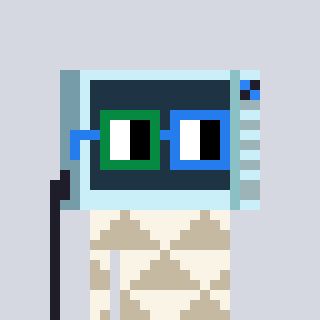
a pixel art character with square green and blue glasses, a microwave-shaped head and a bege-colored body on a cool background